Interaction volume radius: 5 \u00c5
Interaction volume height: 20 \u00c5
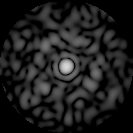
Disorder parameter: 0.836